Question: I have a django server running, and, out of nowhere, I got this error. I really have no idea what changes led to this.
I'm trying to solve this for hours, but I can't find why this is happening.
Please give me a few ideas.
Ask me if you want a specific part of my code. Although the Python Path is not mentioning any of my files..

'''
Environment:
Request Method: GET
Request URL: http://whimbee-django.alwaysdata.net/api/v2/eventchat/?format=json
Django Version: 1.4.1
Python Version: 2.6.6
Installed Applications:
('django.contrib.auth',
'django.contrib.contenttypes',
'django.contrib.sessions',
'django.contrib.sites',
'django.contrib.messages',
'django.contrib.staticfiles',
'django.contrib.admin',
'django.contrib.admindocs',
'tastypie',
'core',
'iospush')
Installed Middleware:
('django.middleware.common.CommonMiddleware',
'django.contrib.sessions.middleware.SessionMiddleware',
'django.middleware.csrf.CsrfViewMiddleware',
'django.contrib.auth.middleware.AuthenticationMiddleware',
'django.contrib.messages.middleware.MessageMiddleware',
'core.middleware.XsSharing')
Traceback:
File "/usr/local/alwaysdata/python/django/1.4.1/django/core/handlers/base.py" in get_response
111. response = callback(request, *callback_args, **callback_kwargs)
File "/usr/local/alwaysdata/python/django/1.4.1/django/views/decorators/csrf.py" in wrapped_view
77. return view_func(*args, **kwargs)
File "/home/whimbee-django/modules/django_tastypie-0.9.15-py2.6.egg/tastypie/resources.py" in wrapper
264. return self._handle_500(request, e)
File "/home/whimbee-django/modules/django_tastypie-0.9.15-py2.6.egg/tastypie/resources.py" in _handle_500
286. return self.error_response(request, data, response_class=response_class)
File "/home/whimbee-django/modules/django_tastypie-0.9.15-py2.6.egg/tastypie/resources.py" in error_response
1243. serialized = self.serialize(request, errors, desired_format)
File "/home/whimbee-django/modules/django_tastypie-0.9.15-py2.6.egg/tastypie/resources.py" in serialize
397. return self._meta.serializer.serialize(data, format, options)
File "/home/whimbee-django/modules/django_tastypie-0.9.15-py2.6.egg/tastypie/serializers.py" in serialize
187. serialized = getattr(self, "to_%s" % desired_format)(bundle, options)
File "/home/whimbee-django/modules/django_tastypie-0.9.15-py2.6.egg/tastypie/serializers.py" in to_json
356. return simplejson.dumps(data, cls=json.DjangoJSONEncoder, sort_keys=True, ensure_ascii=False)
File "/usr/languages/python/2.6/lib/python2.6/json/__init__.py" in dumps
237. **kw).encode(obj)
Exception Type: TypeError at /api/v2/eventchat/
Exception Value: __init__() got an unexpected keyword argument 'default'
'''
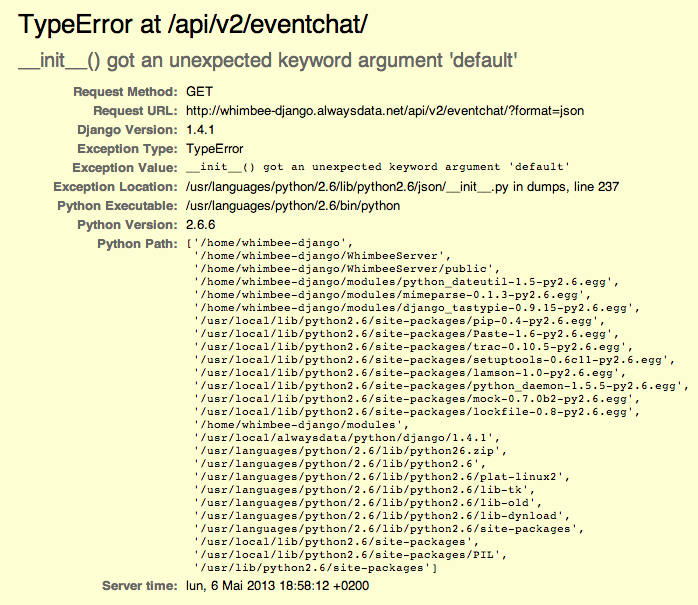
Answer: From a quick look at the 'json' code, it seems to be calling 'cls()' with a keyword 'default'. By default, 'cls=JSONEncoder', but in this case, it is 'json.DjangoJSONEncoder' (defined in 'django_tastypie'), which seems not to comply with that implicit requirement, of taking a 'default' keyword.
From the docs:
> To use a custom 'JSONEncoder' subclass (e.g. one that overrides the
'.default()' method to serialize additional types), specify it with
the 'cls' kwarg; otherwise 'JSONEncoder' is used.
Perhaps you should try upgrading to the latest version of tastypie, and/or report a bug.